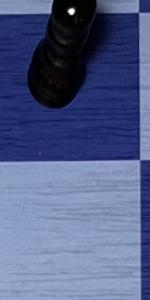
Label: Empty